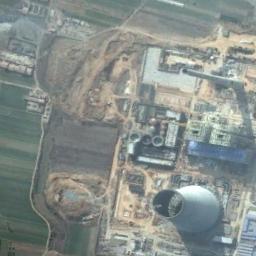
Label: thermal_power_station